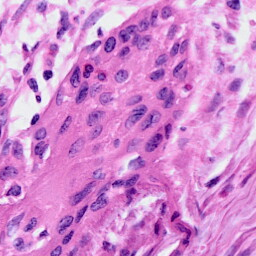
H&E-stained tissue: Cervix